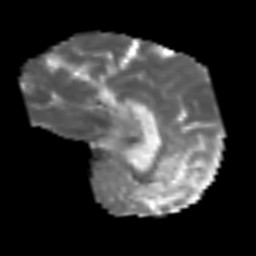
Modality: MD
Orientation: sagittal
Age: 69
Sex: male
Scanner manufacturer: siemens
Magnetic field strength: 3 T
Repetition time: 3.2 s
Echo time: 0.081 s